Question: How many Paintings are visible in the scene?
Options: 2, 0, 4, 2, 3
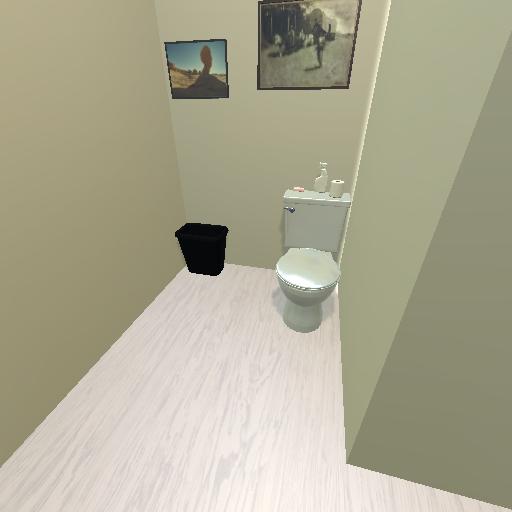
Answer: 2